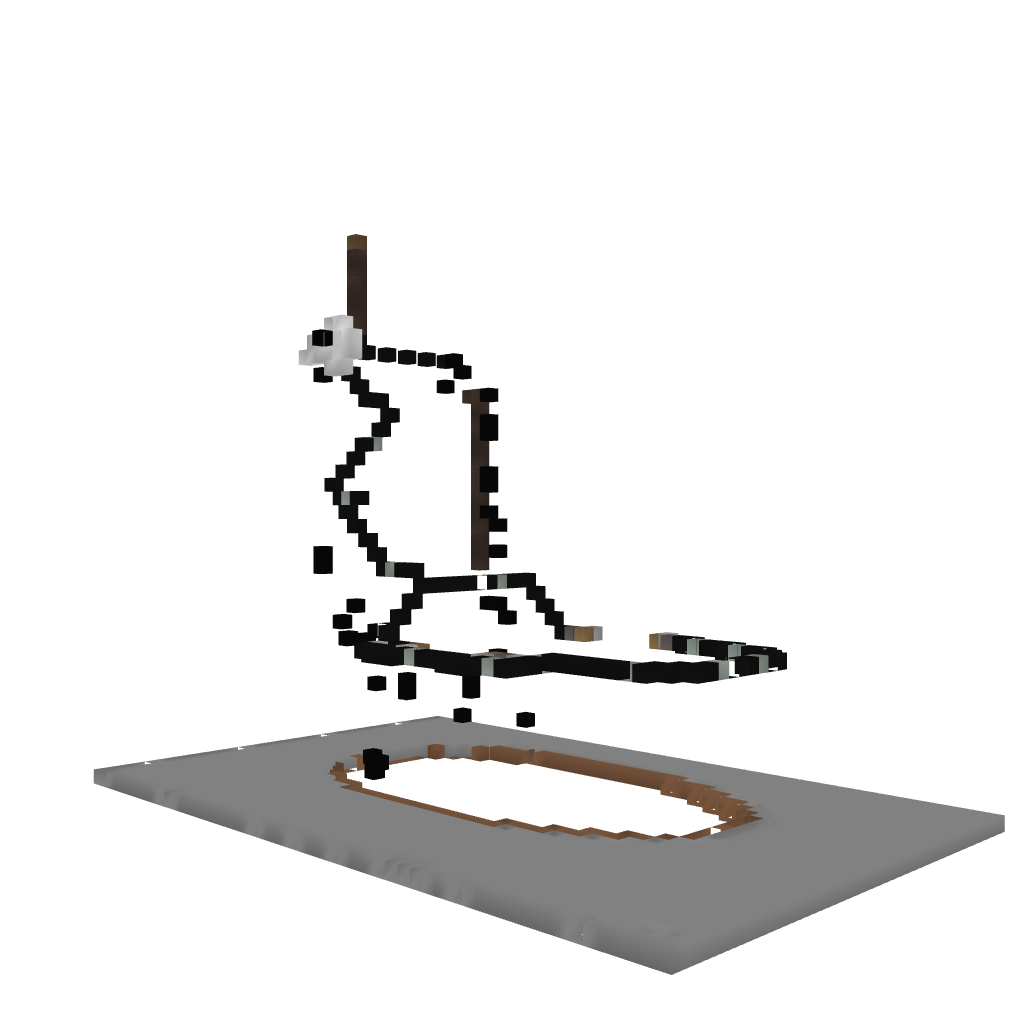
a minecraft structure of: Flushable Toilet - By Cybersneeze